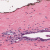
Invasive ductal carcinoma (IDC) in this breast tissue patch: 0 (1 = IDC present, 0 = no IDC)